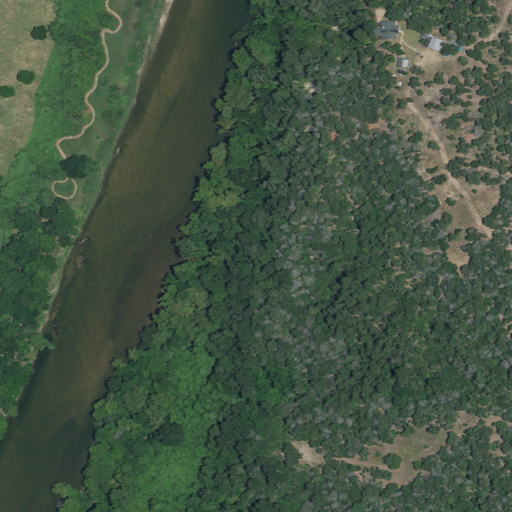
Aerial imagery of cliff(s) in Texas named Chalk Bluff containing evergreen forest, open water, pasture, deciduous forest, shrub, and grassland